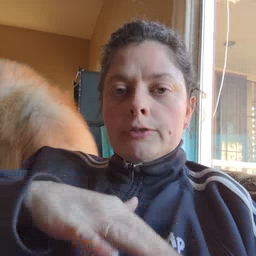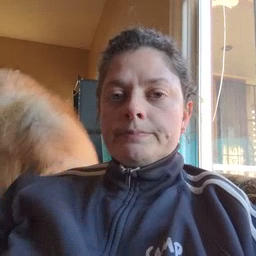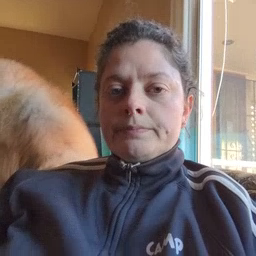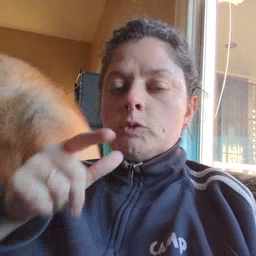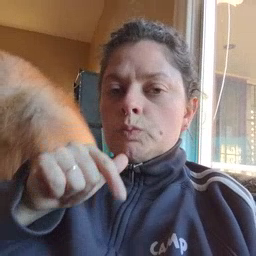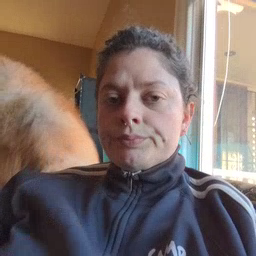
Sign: who